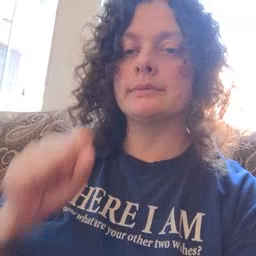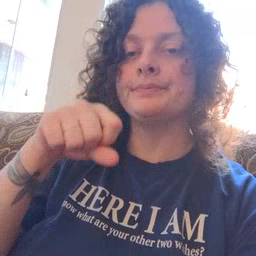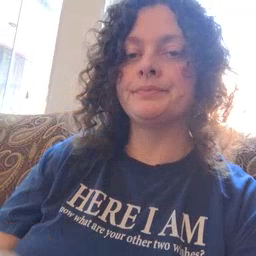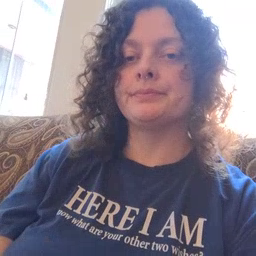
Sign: yes